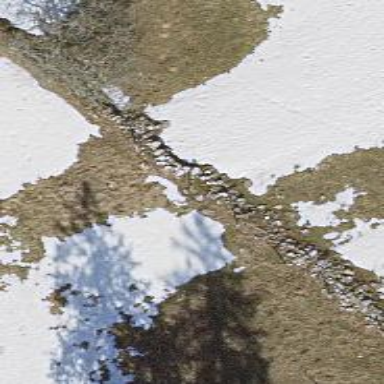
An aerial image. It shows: Wall is shown in the image.